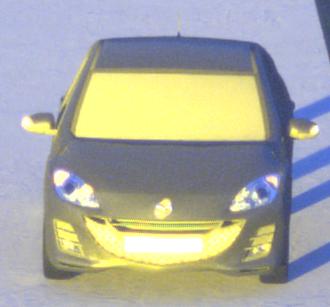
Make: Mazda
Model: 3 1.6
Detailed model: 3 (BL)
Model produced from: 2009/05
Model produced until: 2010/12
Doors: 5
Color: gray
Road condition: dry road
Daytime: sunrise or sunset
Contrast: high contrast